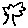
Label: tree